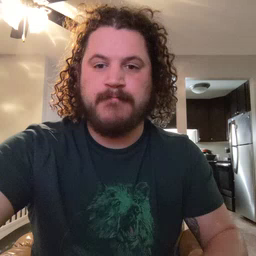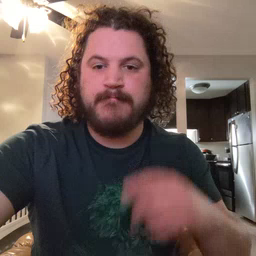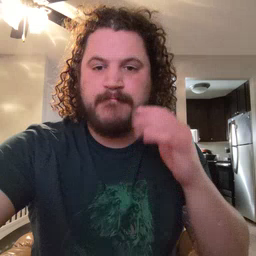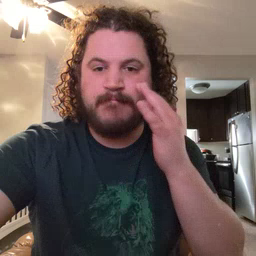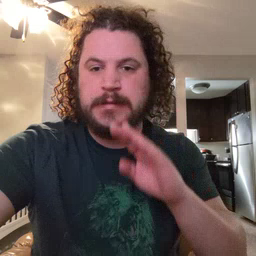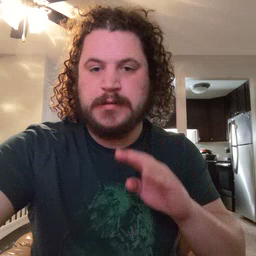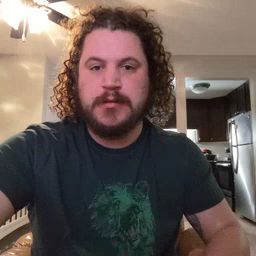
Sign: bee